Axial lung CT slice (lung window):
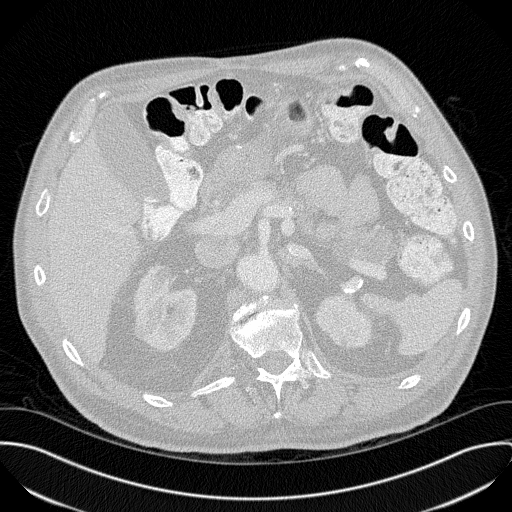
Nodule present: no